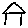
Label: house